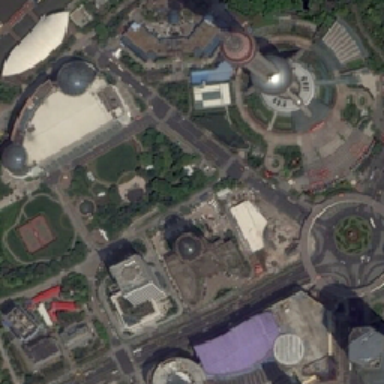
There is an advertisement near the oriental pearl tv tower which is decorated with several trees .